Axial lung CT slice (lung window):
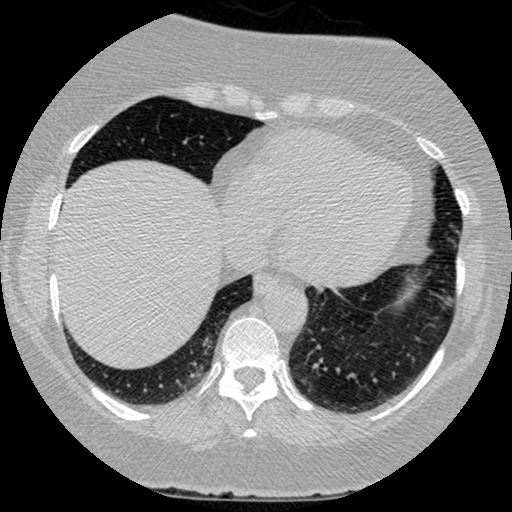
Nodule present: no